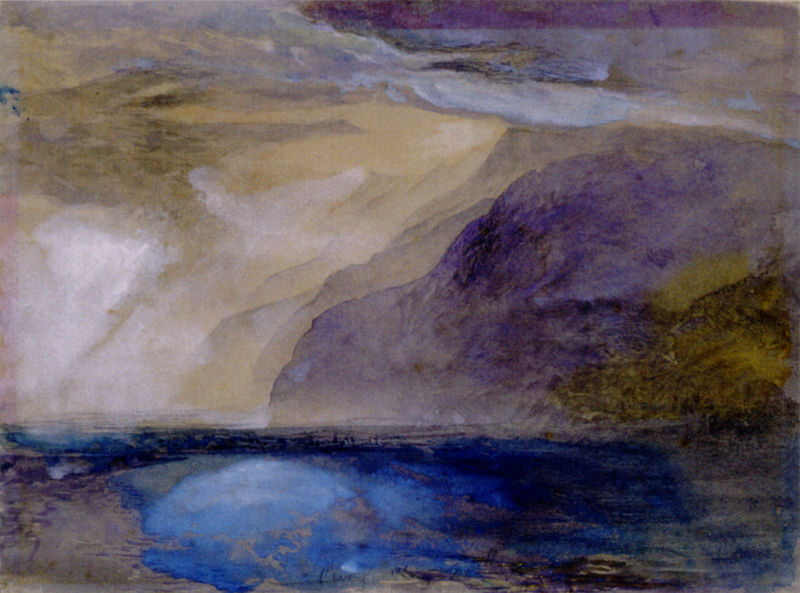
Titel: Vevey, Genfer See
Künstler: John Ruskin
Standort: Birmingham (UK)
Institution: Birmingham Museum and Art Gallery
Schlagwörter: berg, blau, dunkel, felsen, gemälde, gewitter, himmel, meer, wasser, weiß, wolken, aquarell, bäume, gelb, grün, impressionismus, landschaft, ocker, sand, see, stadt, teich, ufer, abend, braun, grau, hell, licht, schwarz, zeichnung, rot, wolke, beige, erde, horizont, häuser, spiegelung, wind, gewässer, insel, land, gold, schön, wasserfall, hellblau, küste, schrift, wellen, ort, abstrakt, berge, farben, fels, gebirge, modern, farbe, lila, nebel, violett, landschaftsmalerei, wasserfarbe, schlucht, sturm, dunkelblau, impressionistisch, stimmung, regen, indigo, wasserfarben, violet, frieden, flecken, verschwommen, atmosphäre, oker, gebirgssee, fließen, verlaufen, bergsee, bere, schlechtes wetter, aquarellmalerei, äzeichnung, fgfdfdh